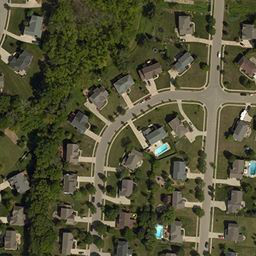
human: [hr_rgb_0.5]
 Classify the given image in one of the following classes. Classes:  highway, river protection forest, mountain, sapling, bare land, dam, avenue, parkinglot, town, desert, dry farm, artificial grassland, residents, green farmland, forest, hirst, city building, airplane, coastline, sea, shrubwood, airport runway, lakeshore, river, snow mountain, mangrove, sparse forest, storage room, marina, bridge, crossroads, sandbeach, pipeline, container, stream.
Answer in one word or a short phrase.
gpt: town